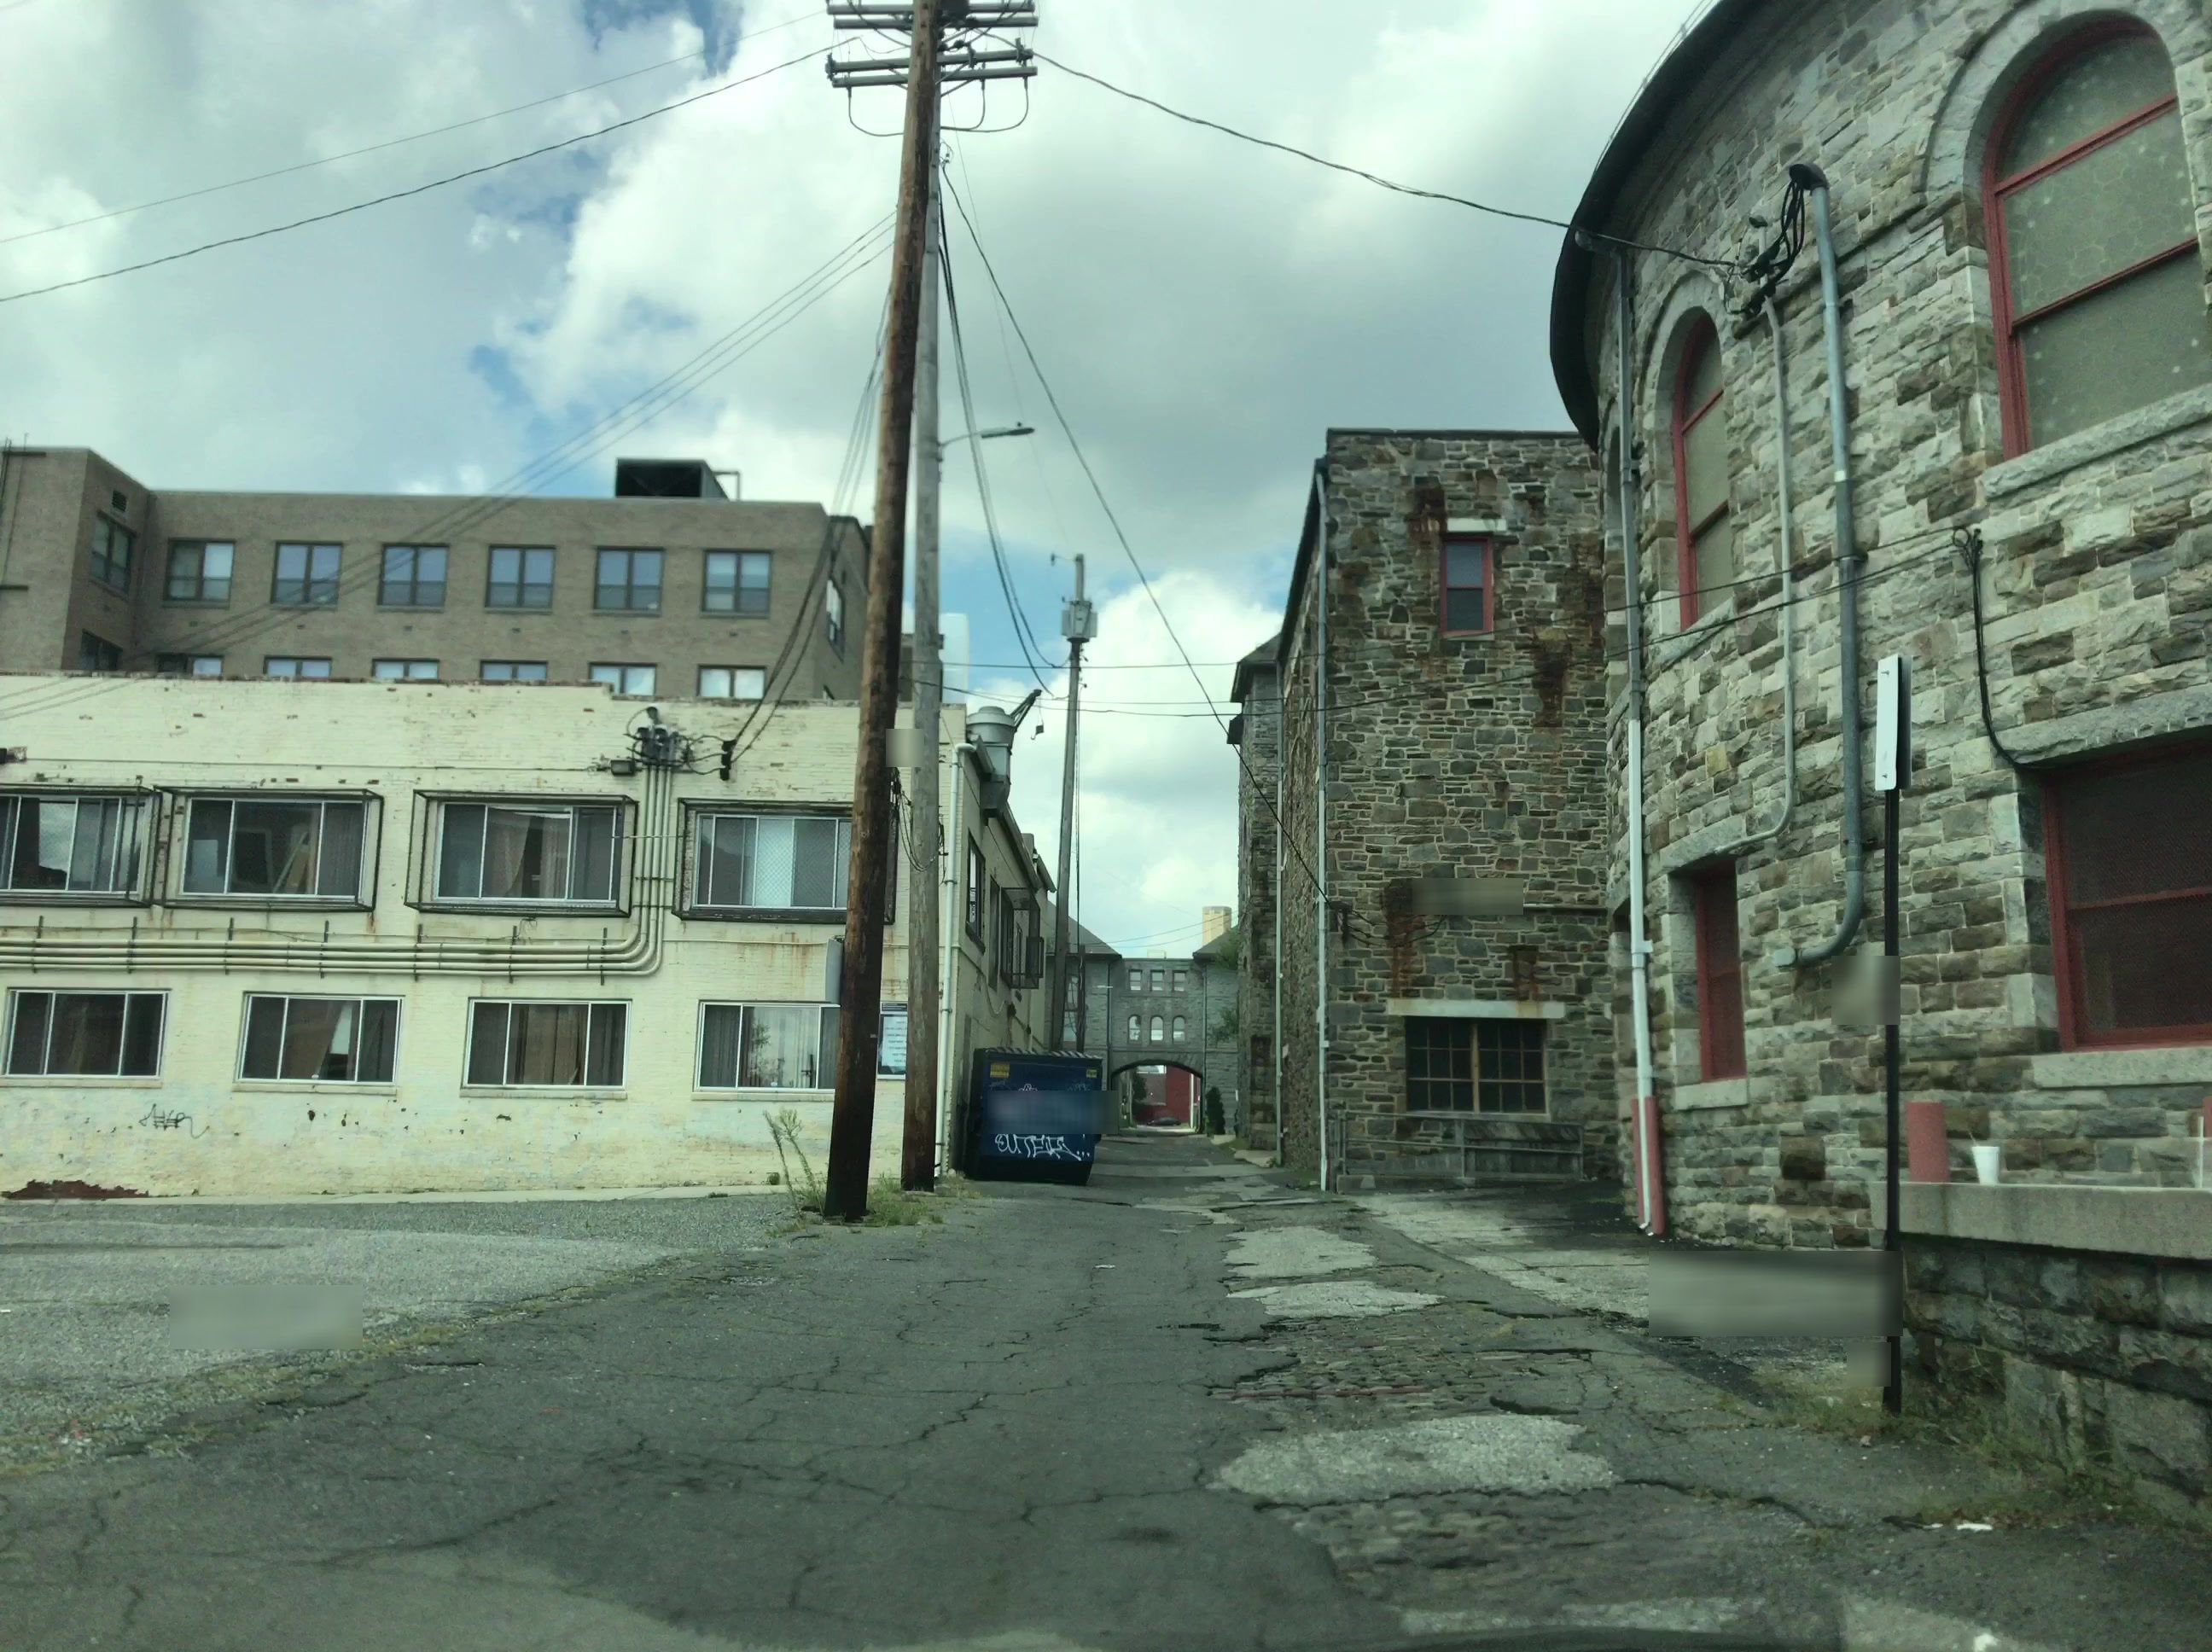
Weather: cloudy
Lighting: day
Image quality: good
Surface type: railway
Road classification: service
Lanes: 1
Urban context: urban centre
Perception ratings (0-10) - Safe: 5.49, Lively: 1.33, Beautiful: 3.68, Boring: 6, Depressing: 5.59, Wealthy: 2.18